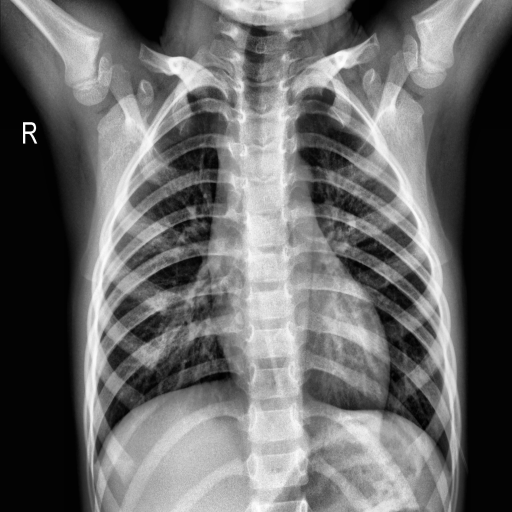
Finding: NORMAL